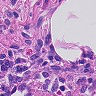
Metastatic tissue present: no